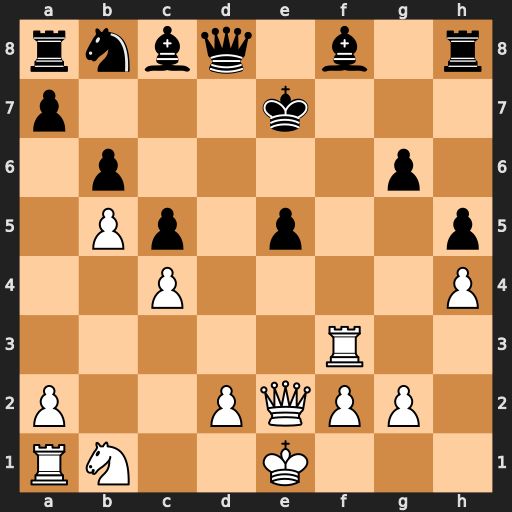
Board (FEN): rnbq1b1r/p3k3/1p4p1/1Pp1p2p/2P4P/5R2/P2PQPP1/RN2K3
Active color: w
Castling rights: Q
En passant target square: -
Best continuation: Qxe5+ Be6 Nc3 Qd6 Qf6+